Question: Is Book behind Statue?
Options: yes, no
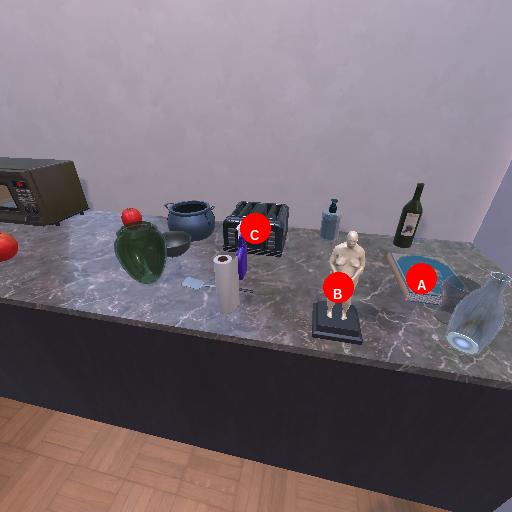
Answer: yes